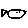
Label: fish